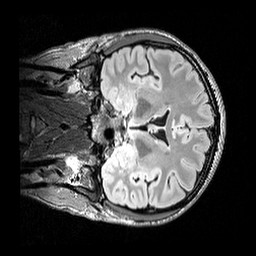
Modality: FLAIR
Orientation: coronal
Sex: male
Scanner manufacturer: siemens
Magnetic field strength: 3 T
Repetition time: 5 s
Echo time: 0.395 s